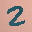
Label: 2